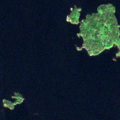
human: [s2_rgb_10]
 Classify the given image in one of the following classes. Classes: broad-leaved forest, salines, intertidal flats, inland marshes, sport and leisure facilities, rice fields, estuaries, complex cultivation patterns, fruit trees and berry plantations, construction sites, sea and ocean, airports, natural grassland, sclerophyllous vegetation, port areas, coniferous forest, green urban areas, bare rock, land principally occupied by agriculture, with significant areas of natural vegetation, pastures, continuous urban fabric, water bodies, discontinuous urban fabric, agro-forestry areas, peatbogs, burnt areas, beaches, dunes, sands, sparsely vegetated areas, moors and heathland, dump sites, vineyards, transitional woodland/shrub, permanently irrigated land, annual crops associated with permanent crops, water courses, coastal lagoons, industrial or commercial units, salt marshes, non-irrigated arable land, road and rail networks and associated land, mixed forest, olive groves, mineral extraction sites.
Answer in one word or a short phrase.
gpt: water bodies